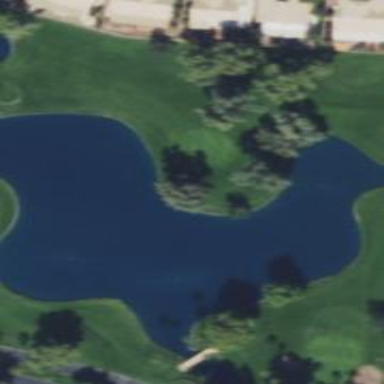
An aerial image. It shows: Rough area in golf course.